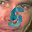
Label: 5